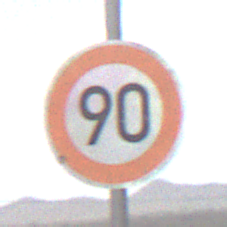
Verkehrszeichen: Geschwindigkeit90
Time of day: Midday
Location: Outdoor (Nature)
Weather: PartlyCloudy
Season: NotSpecified
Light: Natural